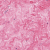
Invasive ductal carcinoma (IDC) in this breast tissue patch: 0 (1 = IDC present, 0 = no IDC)